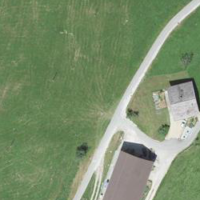
EUNIS habitat code: 25
Species observed at this site:
Papilio machaon